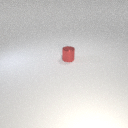
small red metal cylinder